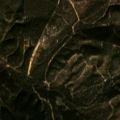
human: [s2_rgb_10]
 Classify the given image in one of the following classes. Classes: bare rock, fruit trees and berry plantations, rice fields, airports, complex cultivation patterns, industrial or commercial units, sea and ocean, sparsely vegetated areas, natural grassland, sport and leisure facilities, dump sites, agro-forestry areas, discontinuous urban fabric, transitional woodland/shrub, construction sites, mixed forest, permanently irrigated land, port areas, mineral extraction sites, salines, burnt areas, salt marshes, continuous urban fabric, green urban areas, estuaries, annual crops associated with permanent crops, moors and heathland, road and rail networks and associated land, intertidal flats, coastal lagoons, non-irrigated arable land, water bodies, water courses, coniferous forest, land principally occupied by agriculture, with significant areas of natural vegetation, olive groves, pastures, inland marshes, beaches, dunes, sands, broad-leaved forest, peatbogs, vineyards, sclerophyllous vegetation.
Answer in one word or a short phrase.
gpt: broad-leaved forest, transitional woodland/shrub